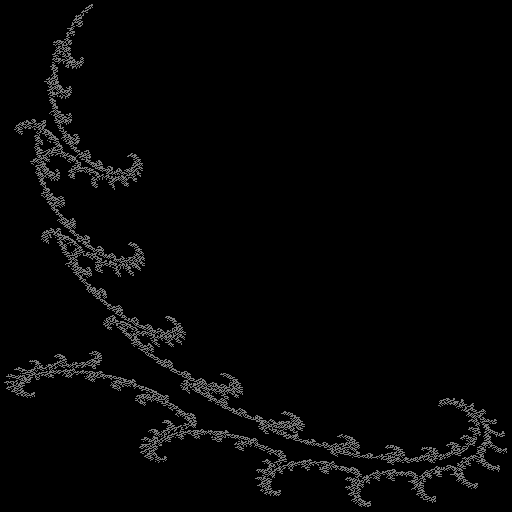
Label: coral